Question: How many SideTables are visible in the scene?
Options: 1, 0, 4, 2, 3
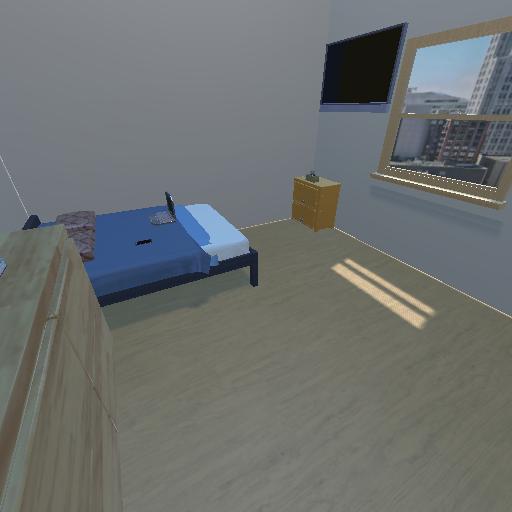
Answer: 1